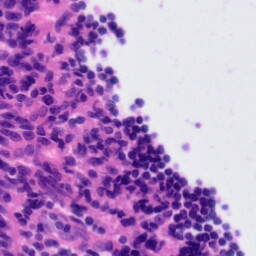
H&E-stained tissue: Tonsil